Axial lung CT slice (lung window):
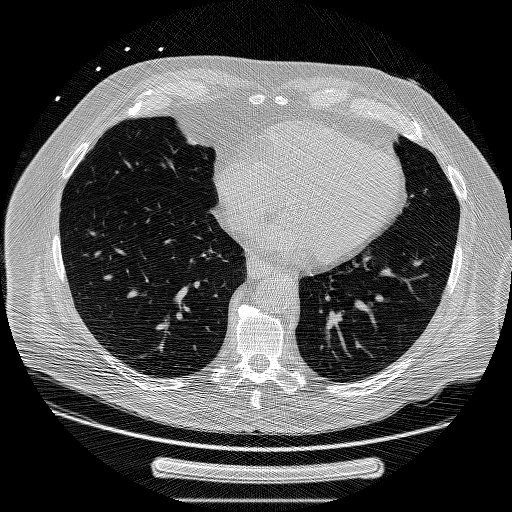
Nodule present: no